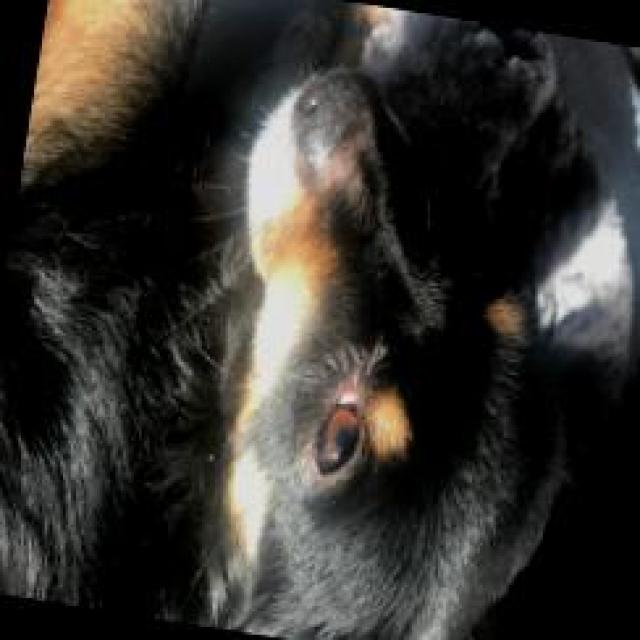
Canine hypersensitivity reaction — allergic skin response with urticaria, erythema, pruritus, and angioedema. May be food, environmental, or flea allergy related.